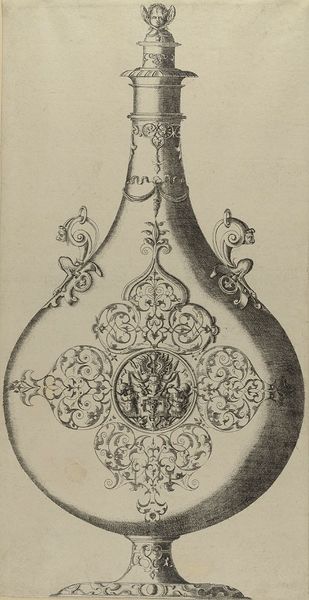
Titel: Flakon
Künstler: Matthias Zündt
Standort: Hamburg
Institution: Museum für Kunst und Gewerbe Hamburg
Schlagwörter: symbol, renaissance, papier, grafik, graphik, ornamente, fotografie, photographie, druckgraphik, druckgrafik, stich, kunstgewerbe, putten, kupferstich, kunsthandwerk, amoretten, groteske, goldschmiedearbeit, wappenschild, rollwerk, familienwappen, reproduktionen, maureske, industriedesign, druckerzeugnisse, pflanzenornamente, gefäß, behälter, ornamentstich, vorlageblätter